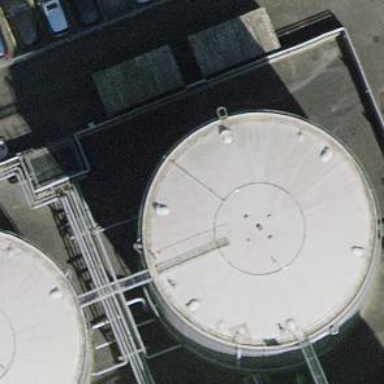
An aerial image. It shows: Storage tank building.